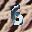
Label: 6